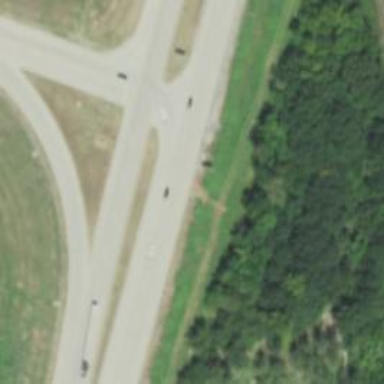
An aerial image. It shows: This image shows trunk highway that functions as expressway.